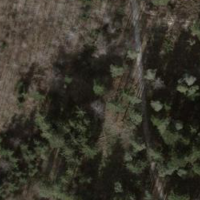
EUNIS habitat code: 43
Species observed at this site:
Angelica sylvestris
Cirsium palustre